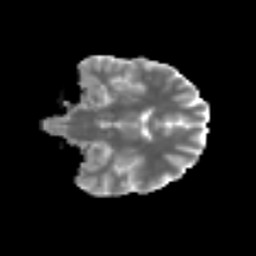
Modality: MD
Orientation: coronal
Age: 53
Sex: female
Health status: ill
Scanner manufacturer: siemens
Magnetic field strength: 3 T
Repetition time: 8.7 s
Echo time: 0.11 s